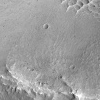
Atmospheric dust classification: not_dusty